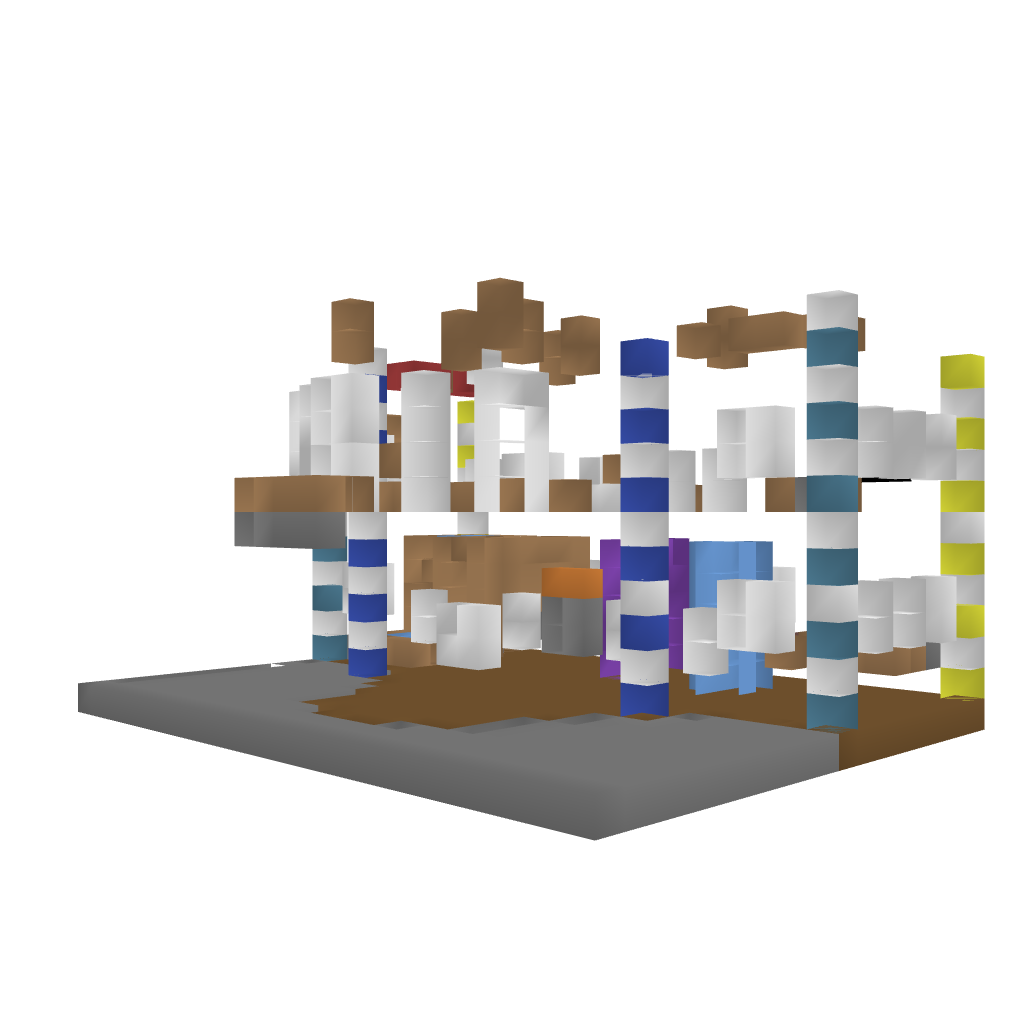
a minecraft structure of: Luxury house 1 by zerte bad low quality